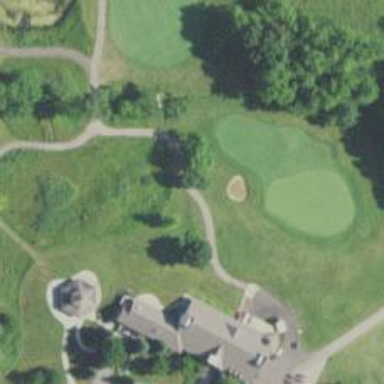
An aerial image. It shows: Path for both roads and golfers.